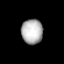
Tissue: prostate
Cell type: T cells
Senescence score: 0.3554
Nuclear area (px): 519
Mean DAPI intensity: 178.299